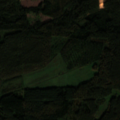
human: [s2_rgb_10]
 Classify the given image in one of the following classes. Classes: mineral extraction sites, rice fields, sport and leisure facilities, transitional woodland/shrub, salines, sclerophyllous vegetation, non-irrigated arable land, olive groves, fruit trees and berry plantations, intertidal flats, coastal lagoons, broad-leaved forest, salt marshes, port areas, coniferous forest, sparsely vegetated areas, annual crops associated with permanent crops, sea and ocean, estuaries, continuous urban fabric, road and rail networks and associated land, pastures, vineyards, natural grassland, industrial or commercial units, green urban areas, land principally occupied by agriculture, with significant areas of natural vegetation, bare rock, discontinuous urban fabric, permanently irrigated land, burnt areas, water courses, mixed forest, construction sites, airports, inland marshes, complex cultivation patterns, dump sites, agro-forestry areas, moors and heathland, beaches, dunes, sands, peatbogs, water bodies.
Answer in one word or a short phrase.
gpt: pastures, coniferous forest, mixed forest